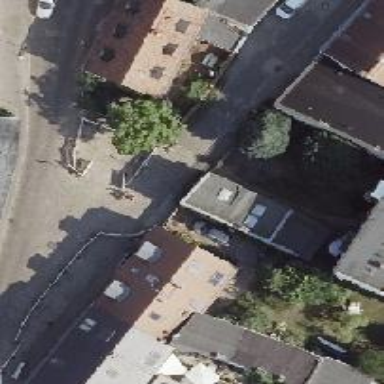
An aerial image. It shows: Residential road with sett sidewalk on the right side.